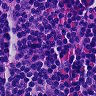
Metastatic tissue present: no